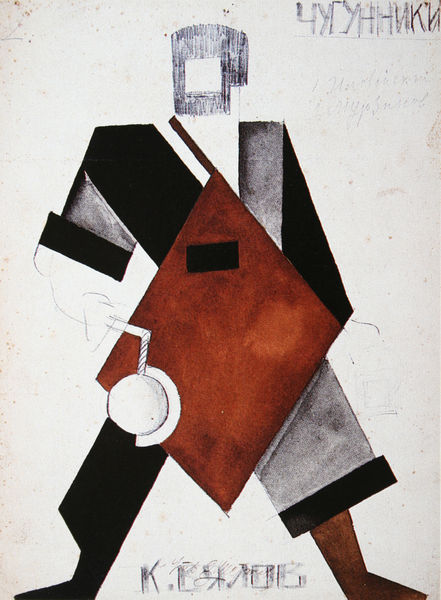
Titel: Kostümentwurf zu "Stenka Rasin" von Wassilij Kamenskij
Künstler: Konstantin Wjalow
Institution: Privatsammlung BRD
Schlagwörter: gemälde, kopf, mann, weiß, braun, grau, schwarz, rot, arme, mensch, stehen, signatur, öl, figur, schulter, schultern, rund, beine, abstrakt, flächen, grafik, graphik, schild, buch, eckig, rechteck, schraffur, waffe, kugel, ritter, geometrisch, leib, diagonale, rumpf, russisch, kyrillisch, rum